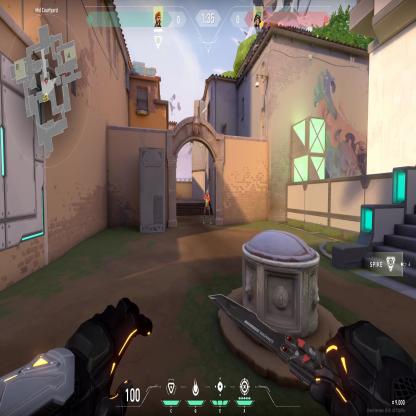
Label: enemy